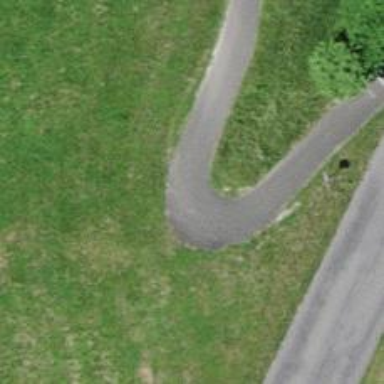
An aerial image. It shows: Well-maintained path for golf carts. The track type is grade1.